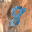
Label: 8